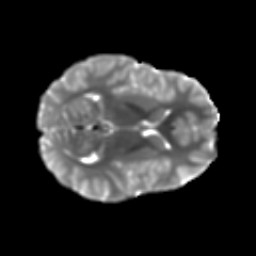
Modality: T2w
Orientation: axial
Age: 15
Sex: male
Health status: ill
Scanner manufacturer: ge
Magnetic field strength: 3 T
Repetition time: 6.752 s
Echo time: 0.079 s